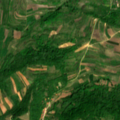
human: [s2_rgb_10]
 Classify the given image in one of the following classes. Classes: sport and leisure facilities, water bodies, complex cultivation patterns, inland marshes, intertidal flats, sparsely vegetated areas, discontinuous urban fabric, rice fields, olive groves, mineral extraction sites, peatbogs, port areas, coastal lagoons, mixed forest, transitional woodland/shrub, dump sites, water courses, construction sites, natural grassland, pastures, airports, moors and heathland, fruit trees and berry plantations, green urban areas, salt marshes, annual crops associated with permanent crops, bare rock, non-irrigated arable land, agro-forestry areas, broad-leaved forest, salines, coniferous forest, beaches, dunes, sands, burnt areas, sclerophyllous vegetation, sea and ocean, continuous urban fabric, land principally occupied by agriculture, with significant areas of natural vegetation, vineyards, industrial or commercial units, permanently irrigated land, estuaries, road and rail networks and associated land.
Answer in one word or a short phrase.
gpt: complex cultivation patterns, land principally occupied by agriculture, with significant areas of natural vegetation, broad-leaved forest